Question: I wanted to use 'par(new = TRUE)' to plot my plots which were generated in a loop over another.
But how do I make sure, that every new plot has a another color?
It is all black and overlayed now, so that I cannot distinguish the plots anymore:
'''
for(i in names(extensor_raw[2:9])){
# Coerce a data.frame into an 'emg' object
x <- as.emg(extensor_raw[i], samplingrate = 1000, units = "mV") ##do this for every channel
# Compute the rectified signal
x_rect <- rectification(x)
# Filter the rectified signal
y <- lowpass(x_rect, cutoff = 100)
# plot the original channel, the filtered channel and the LE-envelope
plot(y, main = paste("LE-envelope"))
par(new = TRUE)
}
'''

I tried to implement the following: I tried to include 'col = rainbow(9)[i]', but this only gives me a blank plot:
'''
plot(y, main = paste("LE-envelope") , col=rainbow(9)[i])
par(new = TRUE)
'''
<URL>
As asked for in the comments I have used 'dput(y)' (not sure whether the postion was right:
'''
for(i in names(extensor_raw[2:9])){
# Coerce a data.frame into an 'emg' object
x <- as.emg(extensor_raw[i], samplingrate = 1000, units = "mV") ##do this for every channel
# Compute the rectified signal
x_rect <- rectification(x)
# Filter the rectified signal
y <- lowpass(x_rect, cutoff = 50)
# plot the original channel, the filtered channel and the
# LE-envelope
plot(y, main = paste("LE-envelope extensor") , col=rainbow(9)[i])
par(new=T)
}
dput(y)
'''
That is the result:
<URL>
-
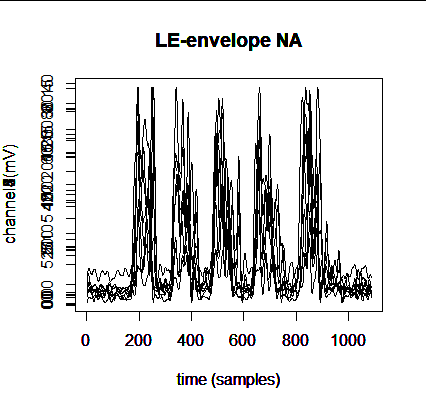
Answer: You defined the 'for'-loop to iterate over 'names(extensor_raw)'. That means that 'i' will be a character in every loop. However, to define any color, you need a numeric value. The solution is to iterate over an integer sequence instead:
'''
seq_along(names(extensor_raw[2:9]))
# [1] 1 2 3 4 5 6 7 8
'''
That way, 'col = rainbow(9)[i]' will work, e.g.:
'''
i <- 5
rainbow(9)[i]
# [1] "#00FFAA"
'''
---
I also modified the code to work with a single 'plot' call. From there, we just add lines with the 'lines' function. I do this with an 'if-else' statement.
Furthermore, we'd need to define the 'y' range properly. So, we can do:
'''
y_range <- c(0, max(extensor_raw[2:9]))
'''
We can then use 'y_range' in 'plot'.
The full code:
'''
for(i in seq_along(names(extensor_raw[2:9]))) {
x <- as.emg(extensor_raw[i], samplingrate = 1000, units = "mV") ##do this for every channel
x_rect <- rectification(x)
y <- lowpass(x_rect, cutoff = 100)
if (i == 1) {
plot(y, main = "LE-envelope", col = rainbow(9)[i], ylim = y_range)
} else {
lines(y, col = rainbow(9)[i])
}
}
'''